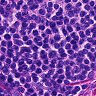
Metastatic tissue present: no